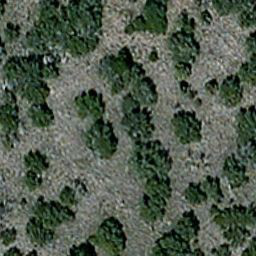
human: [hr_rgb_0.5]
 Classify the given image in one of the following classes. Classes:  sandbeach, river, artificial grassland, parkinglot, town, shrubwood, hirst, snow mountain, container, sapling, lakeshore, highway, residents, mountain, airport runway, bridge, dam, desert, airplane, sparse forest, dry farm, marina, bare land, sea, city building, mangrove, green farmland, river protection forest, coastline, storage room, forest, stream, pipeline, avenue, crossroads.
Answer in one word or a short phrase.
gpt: sparse forest